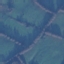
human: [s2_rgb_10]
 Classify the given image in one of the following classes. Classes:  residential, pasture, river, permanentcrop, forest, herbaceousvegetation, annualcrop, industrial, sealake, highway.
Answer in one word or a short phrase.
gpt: Pasture